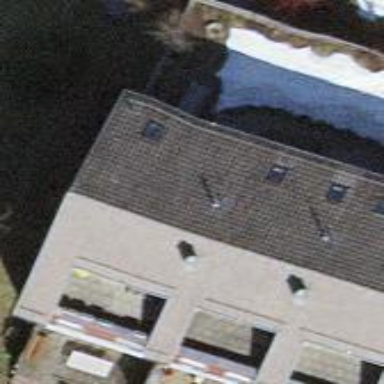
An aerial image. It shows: Terrace building.